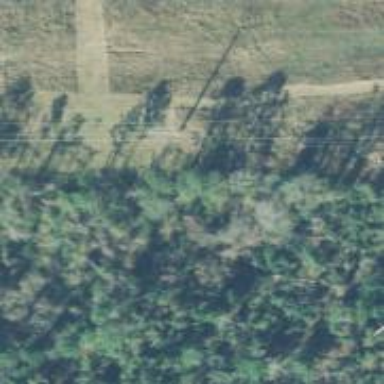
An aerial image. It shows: Power pole.